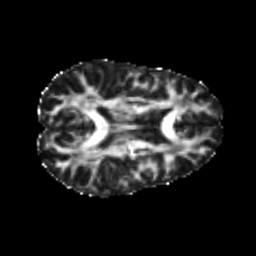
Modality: FA
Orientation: axial
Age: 25
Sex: female
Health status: healthy
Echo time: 0.074 s